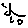
Label: sun